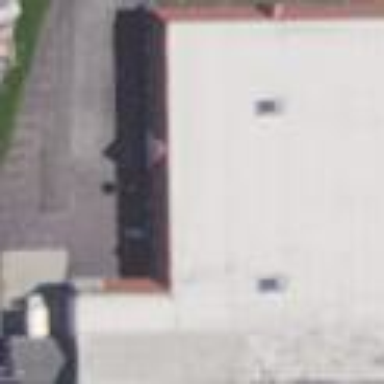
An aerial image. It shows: Building housing furniture shop.